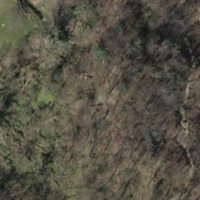
EUNIS habitat code: 41
Species observed at this site:
Hedera helix